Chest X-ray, PA view. Patient: 22 years old, sex M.
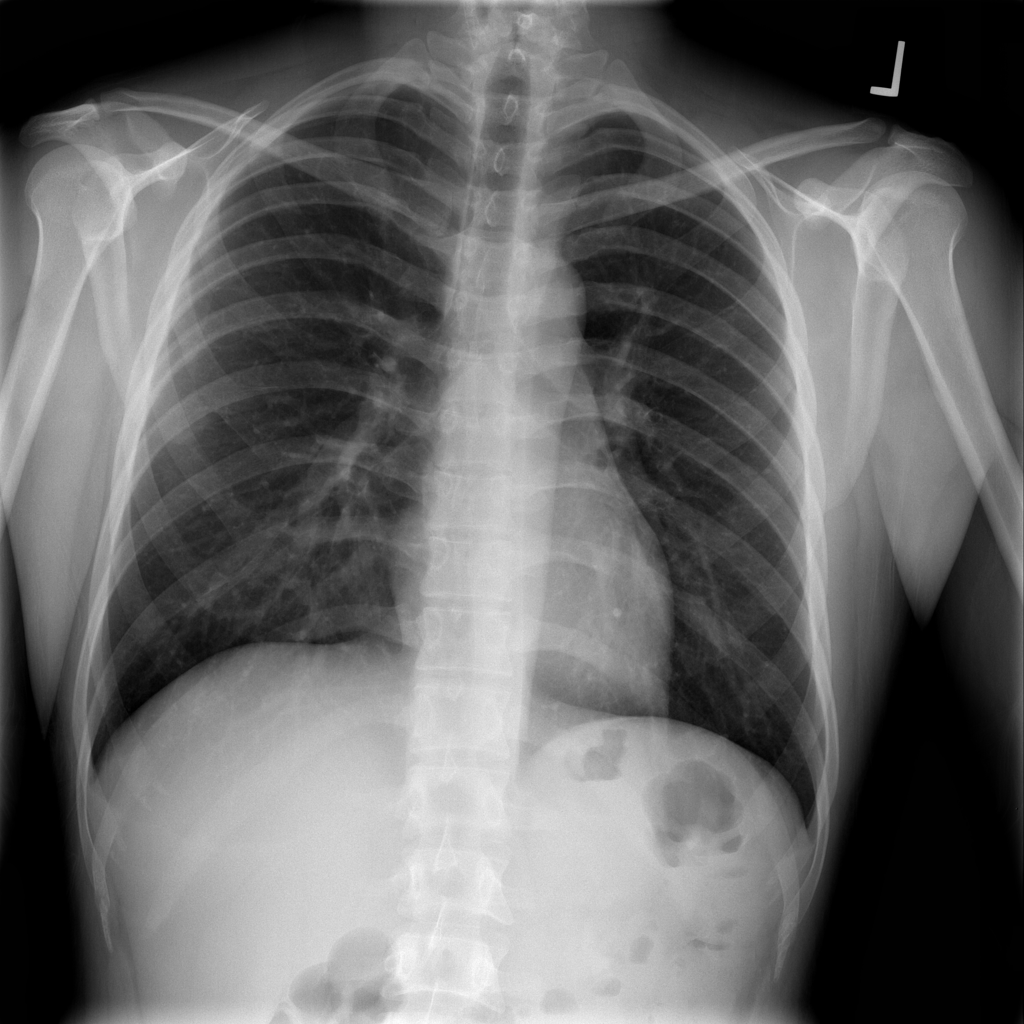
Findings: No Finding